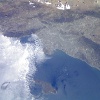
Label: land